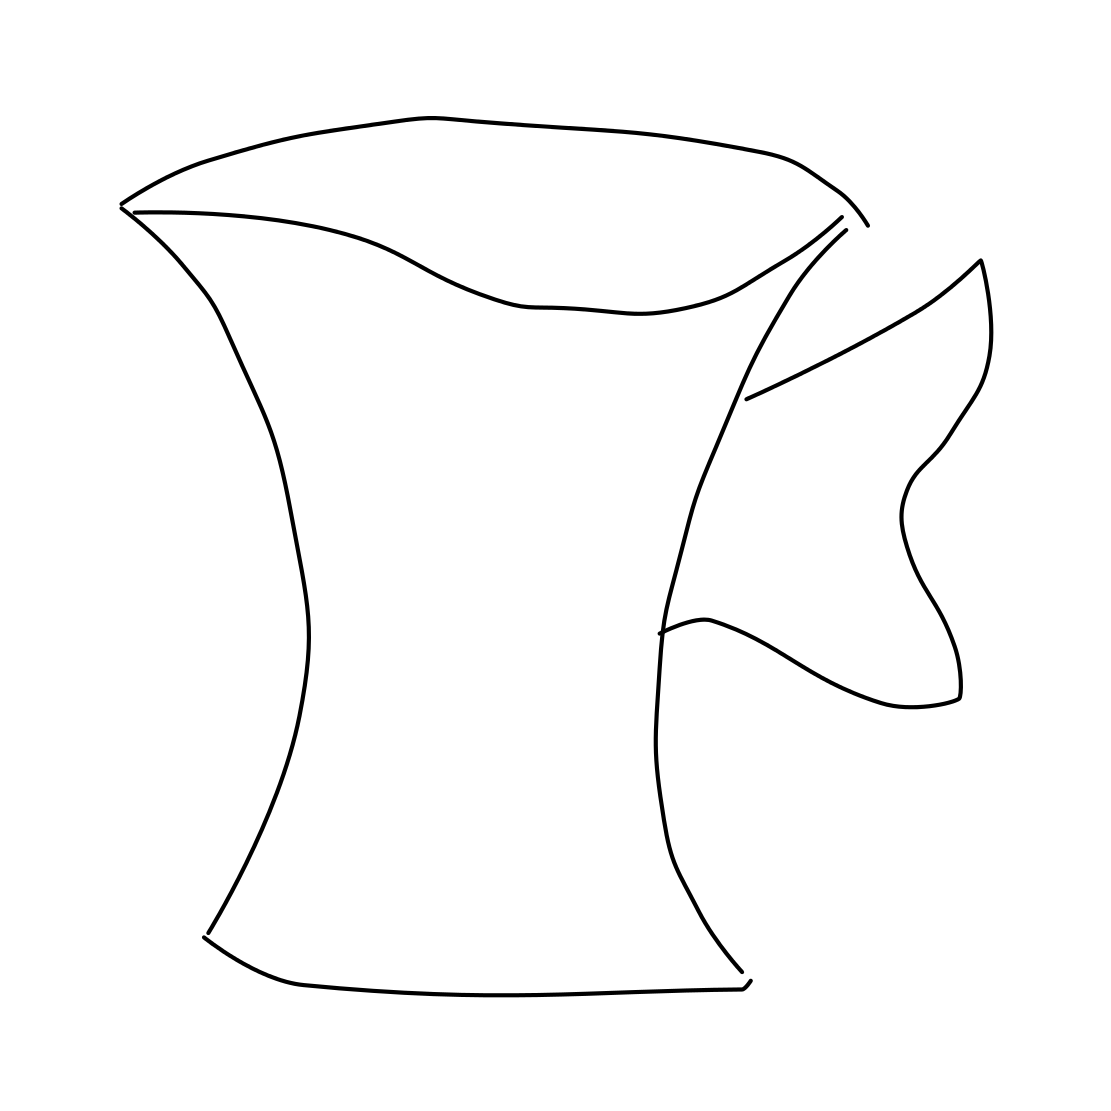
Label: beer-mug